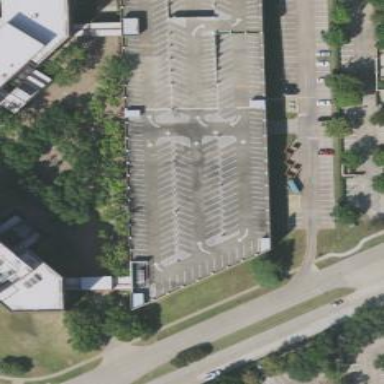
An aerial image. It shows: Multi-storey parking building.